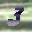
Label: 3